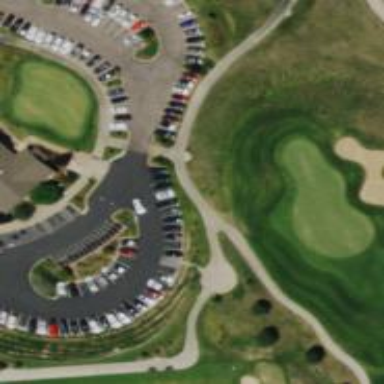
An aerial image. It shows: Well-maintained golf cart path marked as grade1 track.